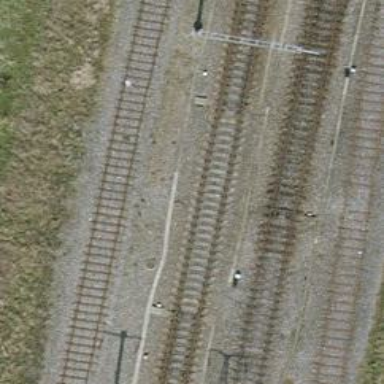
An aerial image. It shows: Railway switch.